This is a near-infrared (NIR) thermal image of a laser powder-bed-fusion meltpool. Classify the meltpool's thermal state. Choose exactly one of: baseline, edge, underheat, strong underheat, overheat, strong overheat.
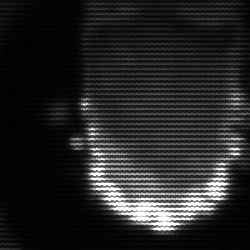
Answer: baseline